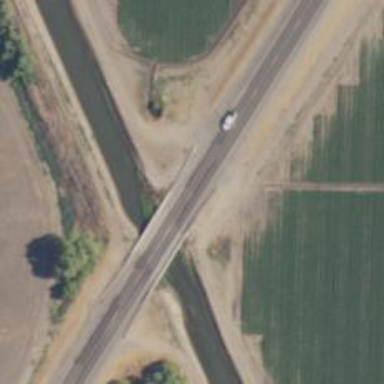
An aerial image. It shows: Bridge with asphalt surface carrying trunk highway.